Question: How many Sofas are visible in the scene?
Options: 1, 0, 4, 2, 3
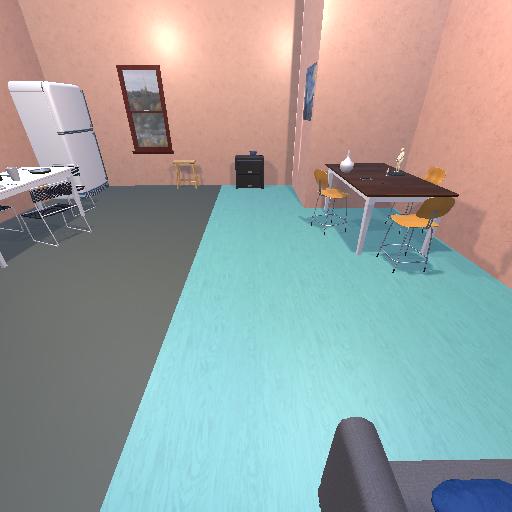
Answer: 1